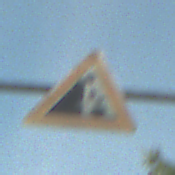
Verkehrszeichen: SteinschlagLinks
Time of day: SunriseSunset
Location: Outdoor (Suburban)
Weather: PartlyCloudy
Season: NotSpecified
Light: Natural